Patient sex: M
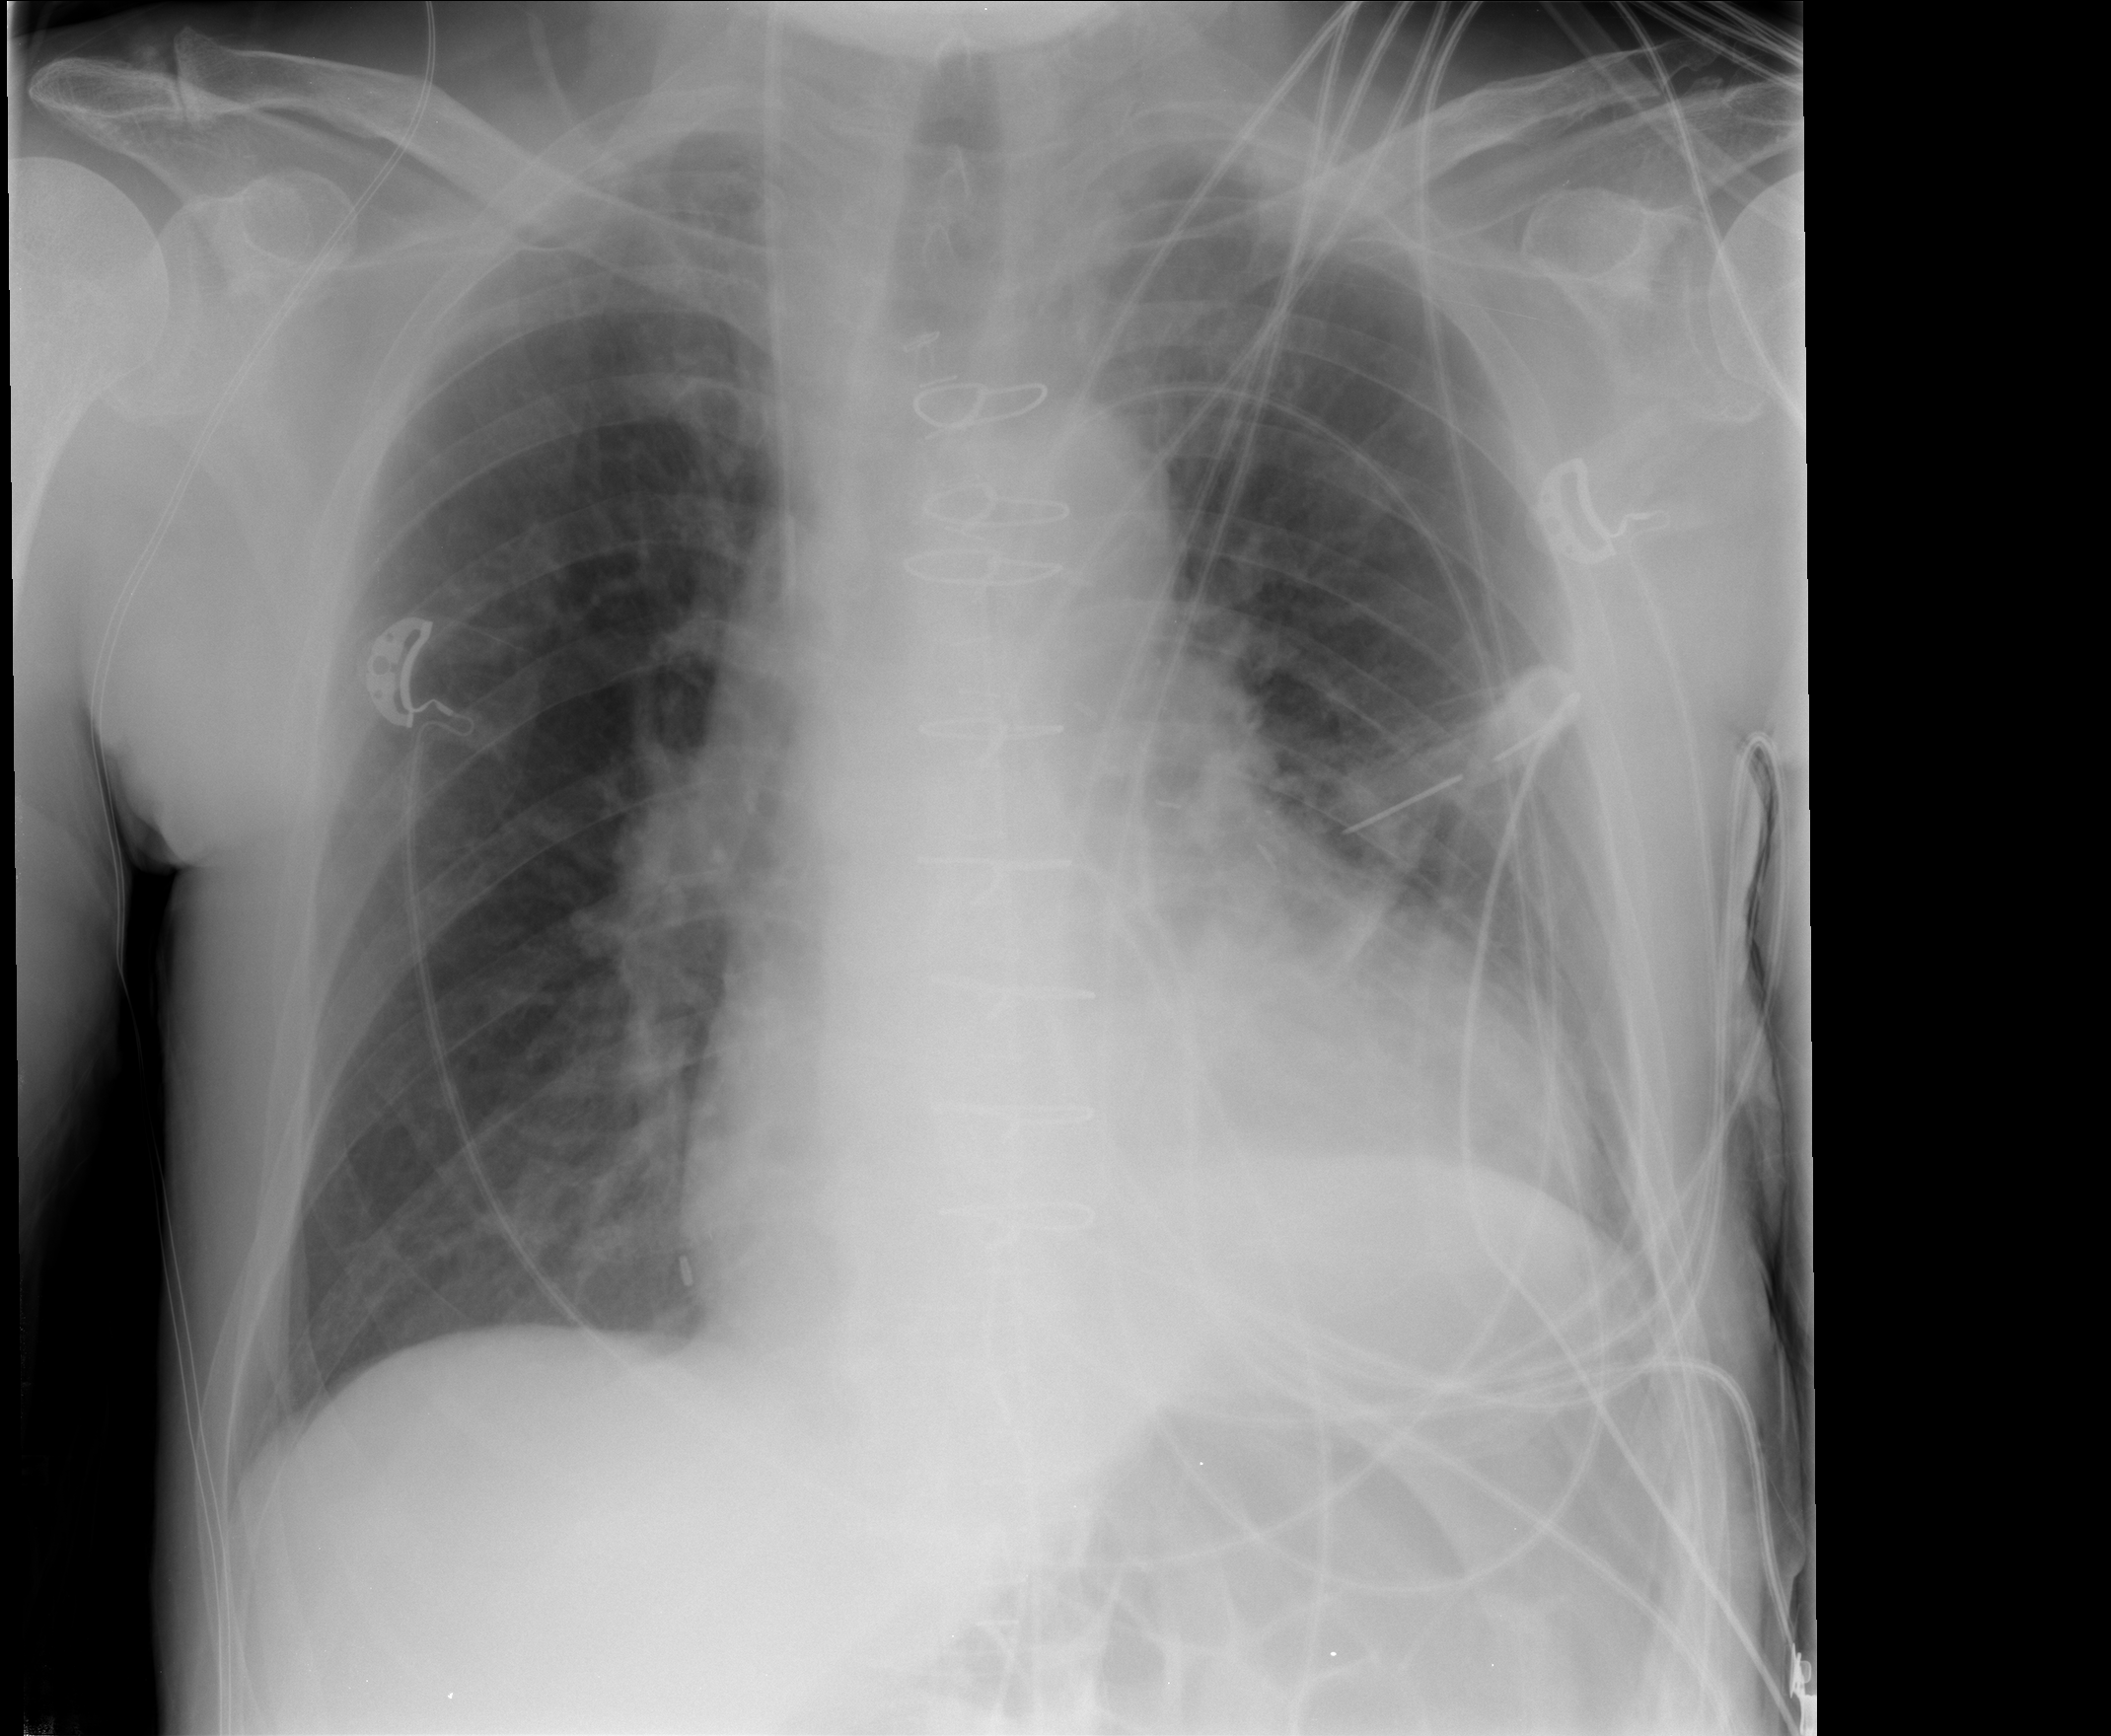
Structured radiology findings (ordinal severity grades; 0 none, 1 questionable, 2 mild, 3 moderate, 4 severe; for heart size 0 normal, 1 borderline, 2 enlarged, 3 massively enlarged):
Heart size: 2
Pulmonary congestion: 0
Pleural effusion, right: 0
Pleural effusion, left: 3
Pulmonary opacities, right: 0
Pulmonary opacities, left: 0
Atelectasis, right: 0
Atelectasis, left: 2